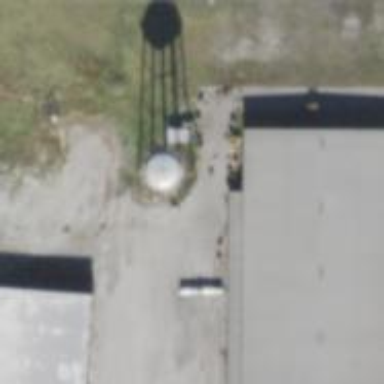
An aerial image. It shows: Water tower that is man-made.